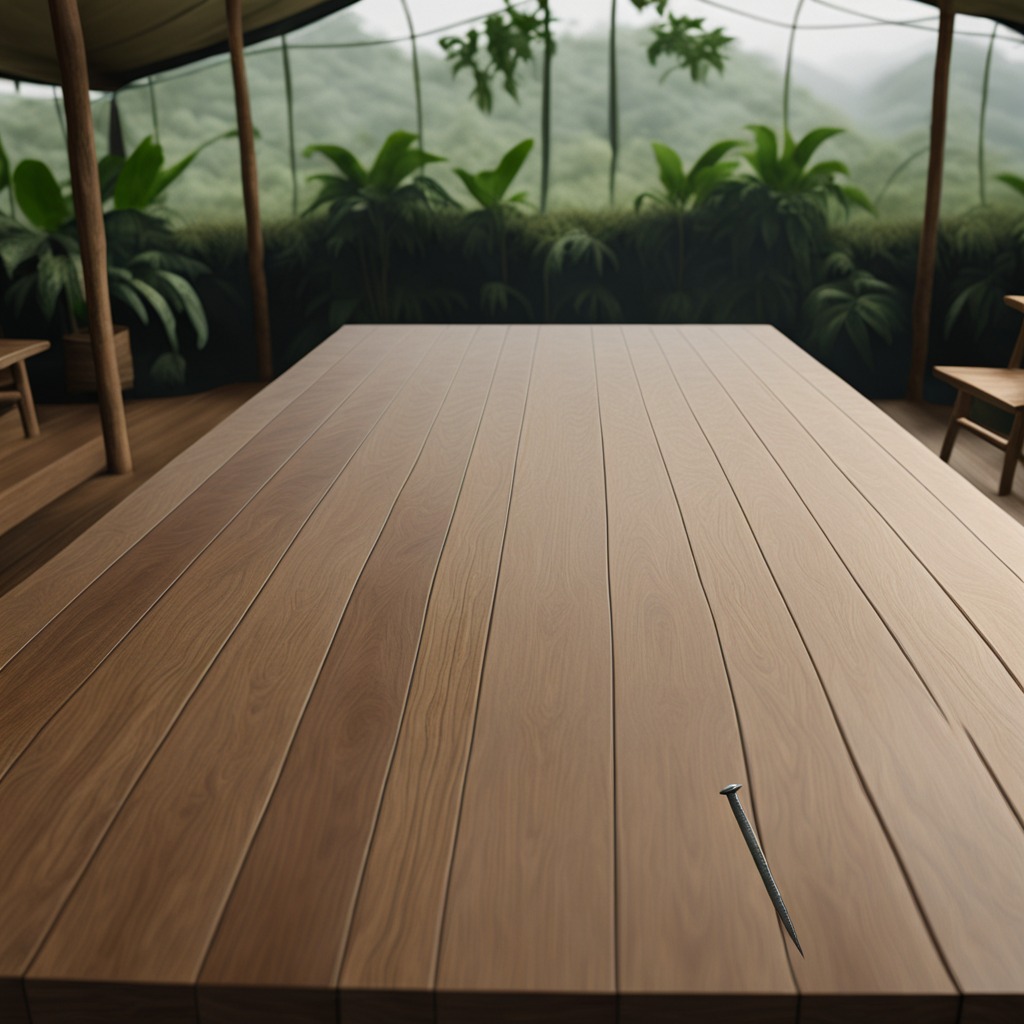
A iron nail is lying on a wooden table inside a jungle field workshop tent.